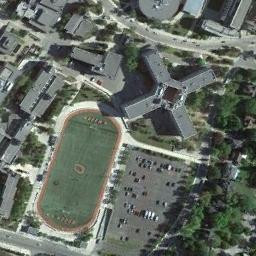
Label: ground_track_field